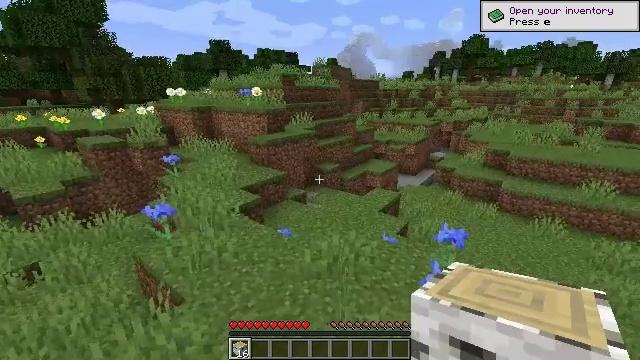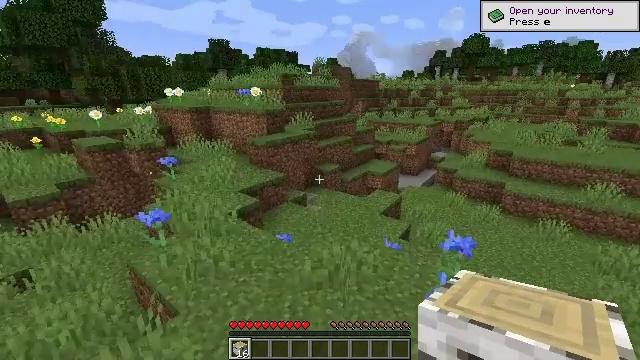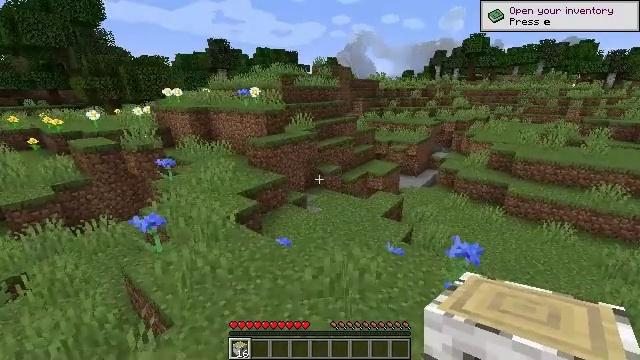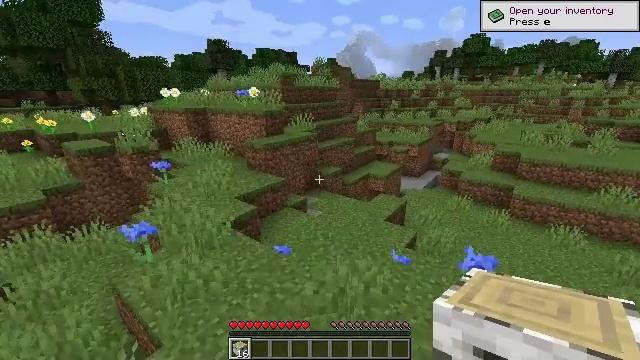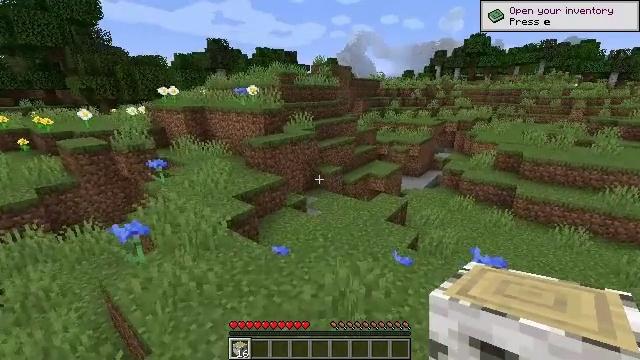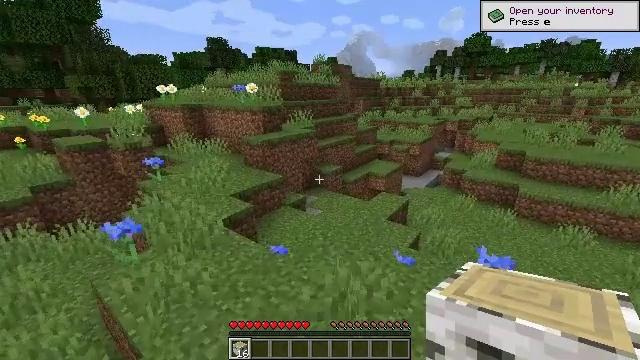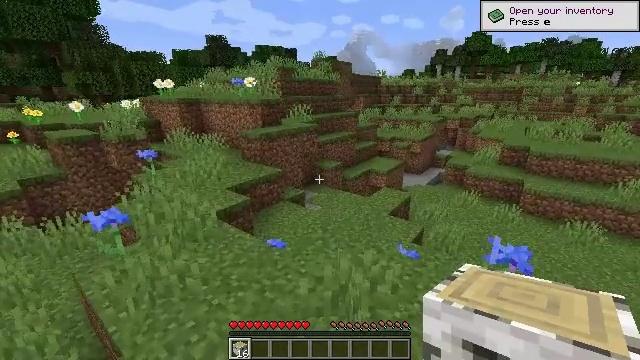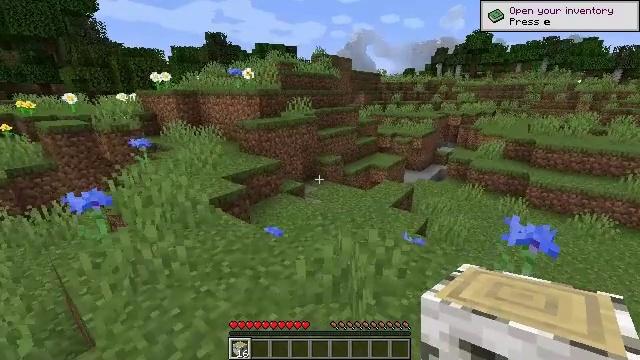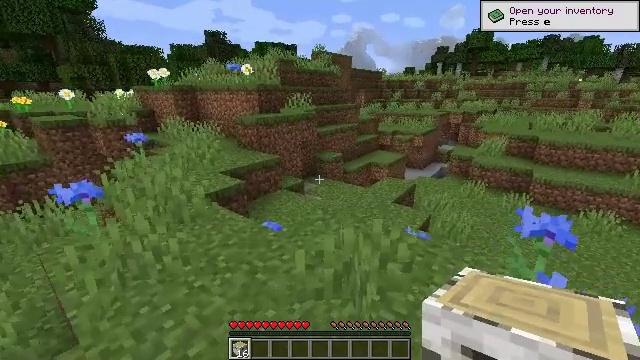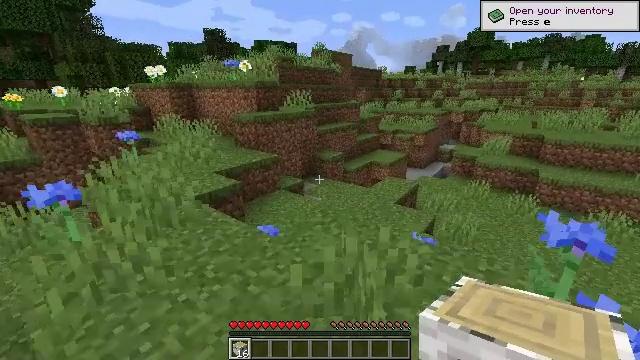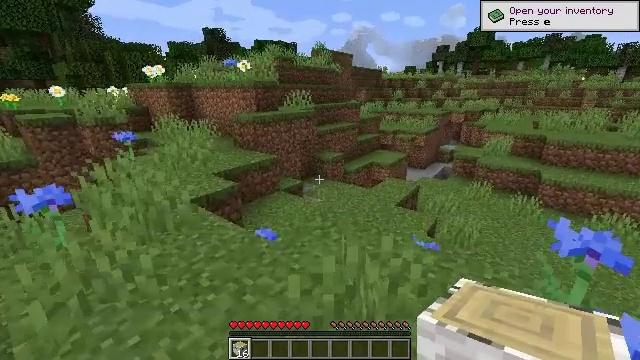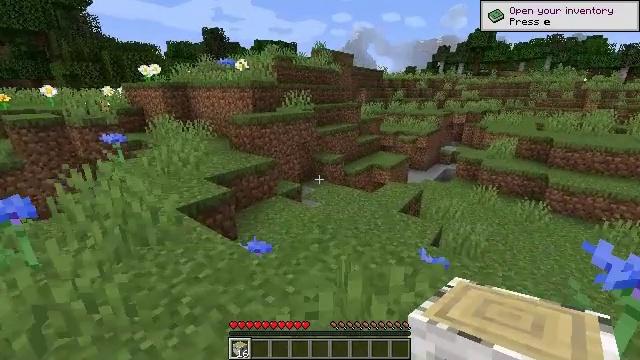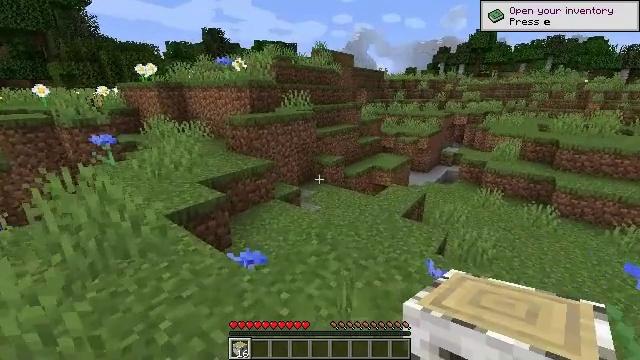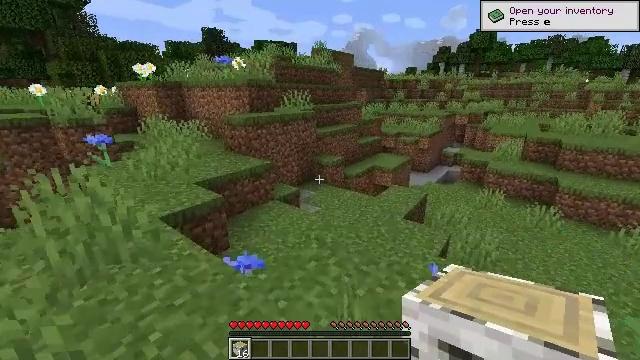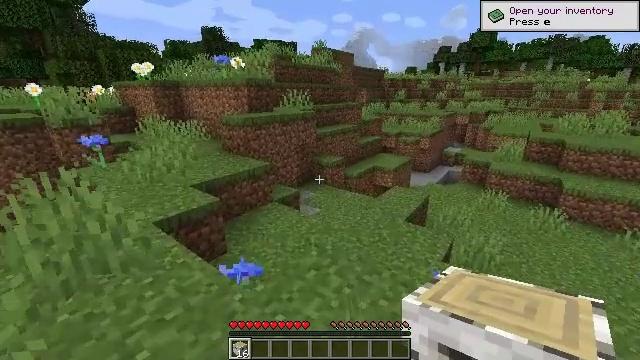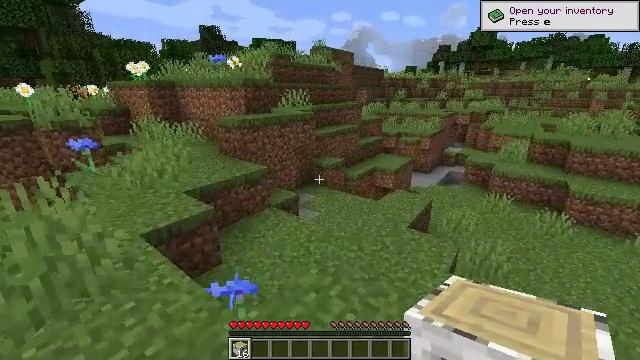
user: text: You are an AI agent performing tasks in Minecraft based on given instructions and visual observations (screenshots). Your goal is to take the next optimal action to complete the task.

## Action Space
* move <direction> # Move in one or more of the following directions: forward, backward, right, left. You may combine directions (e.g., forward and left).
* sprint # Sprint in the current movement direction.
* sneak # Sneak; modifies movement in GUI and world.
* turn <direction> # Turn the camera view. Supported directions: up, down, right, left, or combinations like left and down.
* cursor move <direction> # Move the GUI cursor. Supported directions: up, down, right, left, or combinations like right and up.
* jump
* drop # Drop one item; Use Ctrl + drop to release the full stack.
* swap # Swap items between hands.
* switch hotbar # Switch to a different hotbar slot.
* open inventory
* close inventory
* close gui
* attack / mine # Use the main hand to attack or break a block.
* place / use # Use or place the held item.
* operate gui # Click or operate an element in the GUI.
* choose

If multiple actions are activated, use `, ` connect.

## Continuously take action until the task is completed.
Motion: motion action
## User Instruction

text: Make birch planks from birch logs.
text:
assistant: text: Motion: move forward
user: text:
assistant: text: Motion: move forward
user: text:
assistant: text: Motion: move forward
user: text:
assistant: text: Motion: move forward
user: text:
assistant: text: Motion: move forward
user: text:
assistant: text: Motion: move forward
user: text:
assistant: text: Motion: move forward
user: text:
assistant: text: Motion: move forward
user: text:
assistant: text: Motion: move forward
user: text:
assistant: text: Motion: move forward
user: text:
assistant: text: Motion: move forward
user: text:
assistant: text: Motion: move forward
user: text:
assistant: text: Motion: move forward
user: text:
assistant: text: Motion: move forward
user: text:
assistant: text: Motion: move forward
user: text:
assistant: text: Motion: move forward, turn right
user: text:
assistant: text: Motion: move forward, turn right and down
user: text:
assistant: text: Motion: move forward, turn right and down
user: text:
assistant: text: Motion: move forward, turn right
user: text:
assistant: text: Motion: move forward
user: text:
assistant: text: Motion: no_op
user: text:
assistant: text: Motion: no_op
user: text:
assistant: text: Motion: move forward
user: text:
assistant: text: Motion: move forward
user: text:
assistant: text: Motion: no_op
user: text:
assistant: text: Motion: no_op
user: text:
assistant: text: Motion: move forward
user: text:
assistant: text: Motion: move forward
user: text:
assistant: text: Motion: move forward
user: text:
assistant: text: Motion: move forward